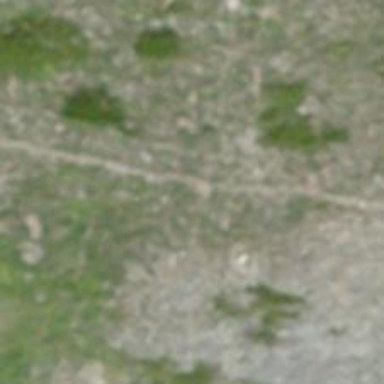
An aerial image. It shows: Path.